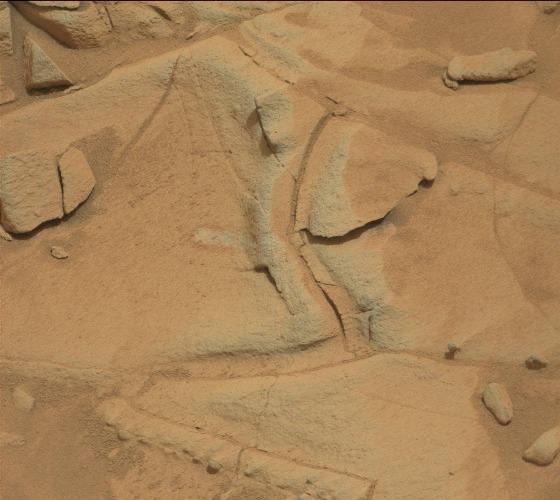
Terrain classes present: Bedrock, Gravel / Sand / Soil, Rock, Shadow